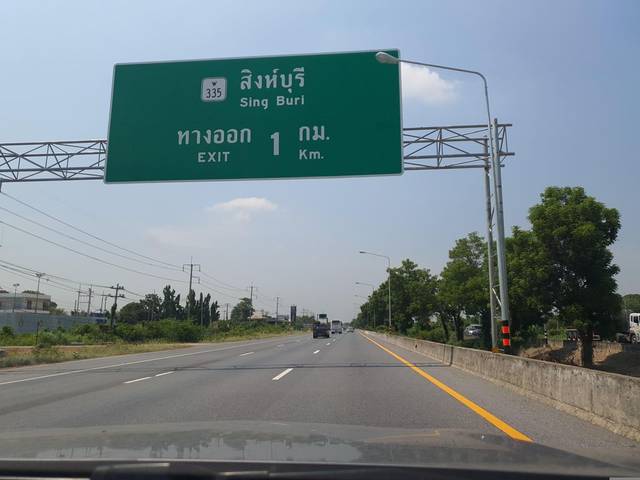
Region: Thailand
Coordinates: 14.915, 100.404